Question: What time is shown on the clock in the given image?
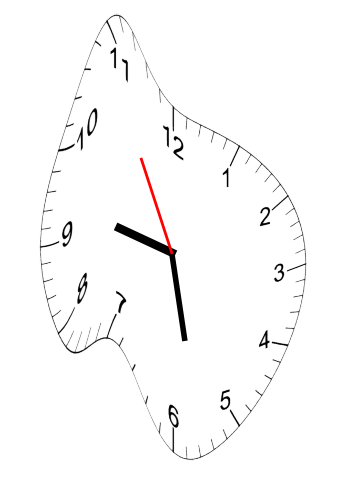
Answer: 09:27:55